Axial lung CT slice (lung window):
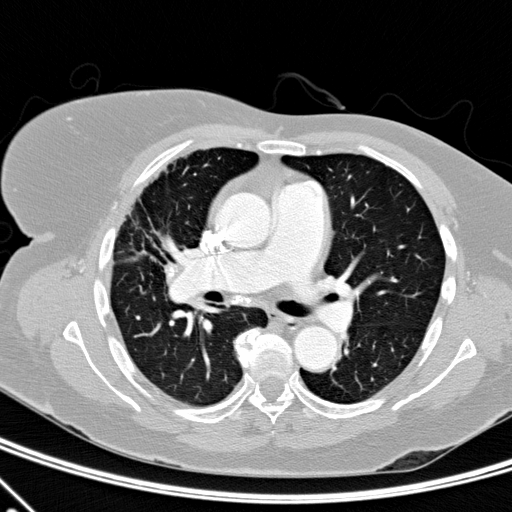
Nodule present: no